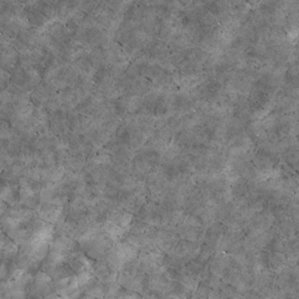
Label: non_frost